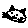
Label: cat